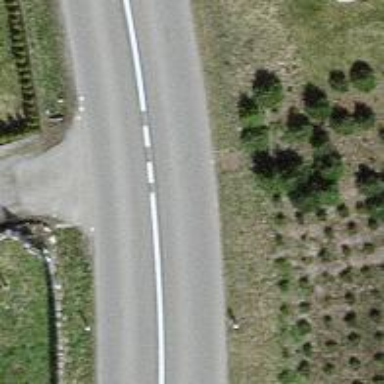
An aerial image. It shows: Tertiary road.